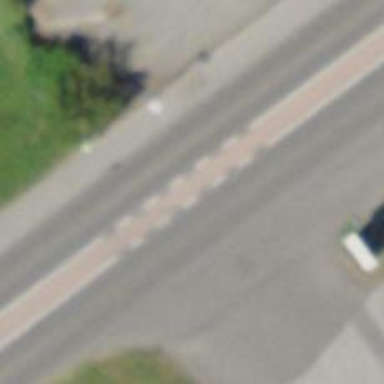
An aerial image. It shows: Bus stop with platform for public transport.